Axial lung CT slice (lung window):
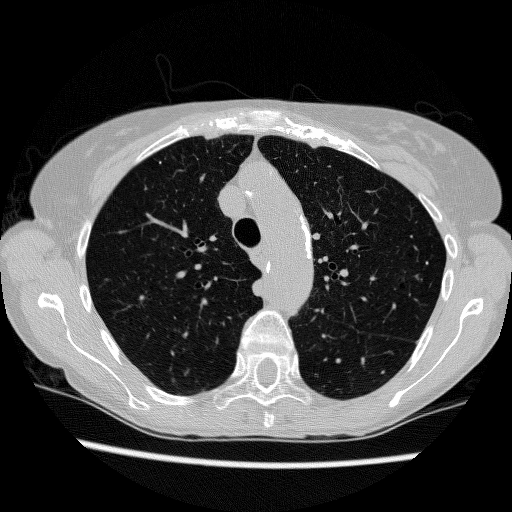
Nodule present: no